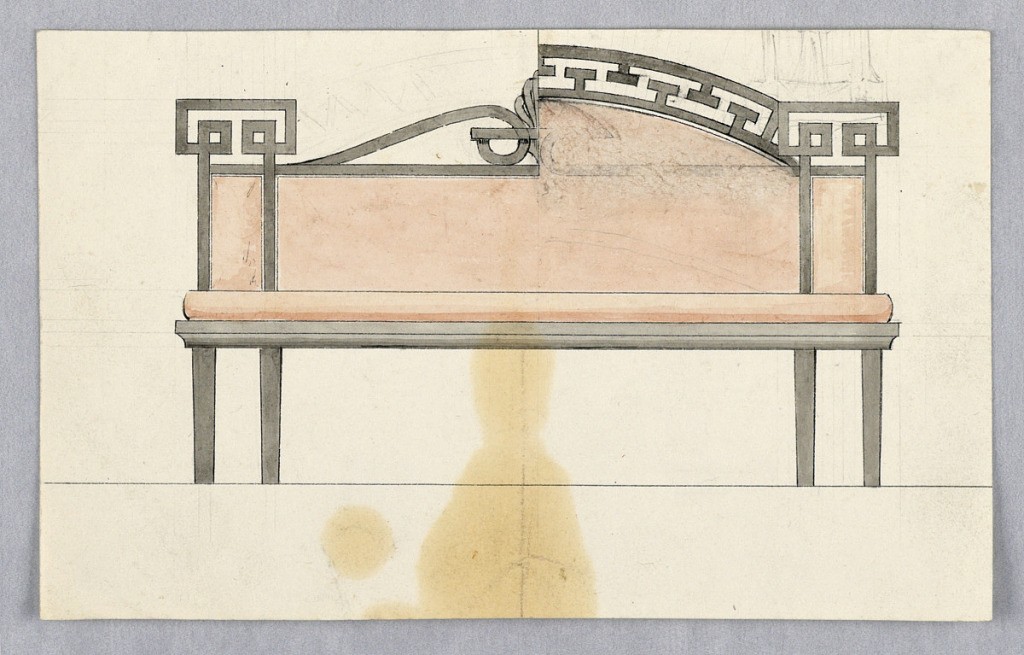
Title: Design for a Sofa with Alternative Suggestions
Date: late 19th century
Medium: Pen and black ink, brush and gray and pink wash, graphite on off-white wove paper
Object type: Drawing
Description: Horizontal rectangle. Right half of sofa suggests a curved outline of the back, after the straight one that appears at the left has been erased. Sofa in Neo-Greek style with four straight legs and rose upholstery.